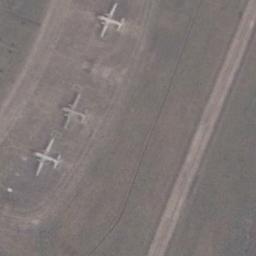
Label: airplane